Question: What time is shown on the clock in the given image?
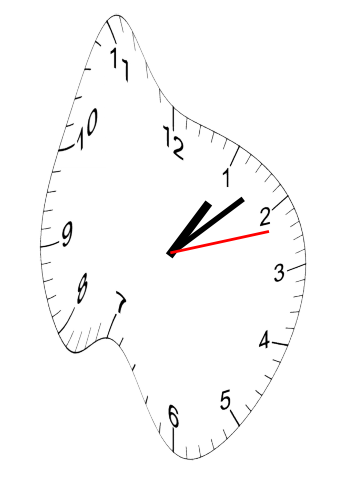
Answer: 01:08:12